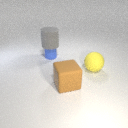
small blue rubber cylinder behind large yellow rubber sphere